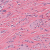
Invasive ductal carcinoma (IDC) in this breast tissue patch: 1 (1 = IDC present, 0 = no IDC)